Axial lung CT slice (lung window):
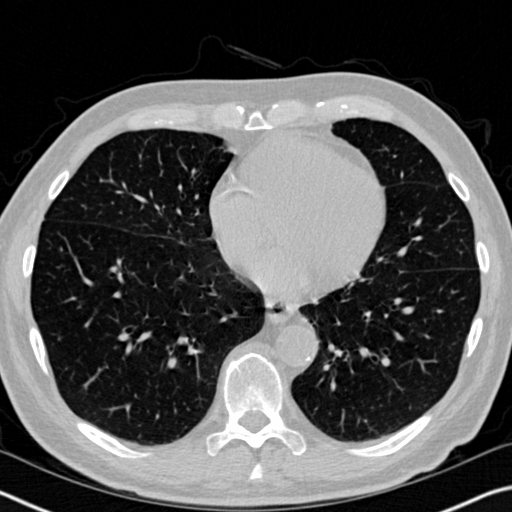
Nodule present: no